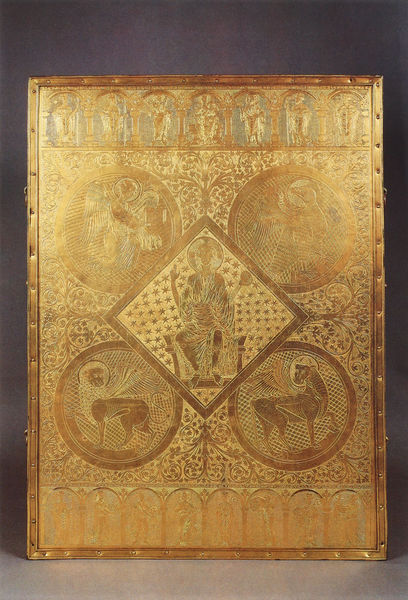
Titel: Kreuzreliquiar
Institution: Trier, Domschatz
Schlagwörter: adler, baum, flügel, gott, himmel, mann, gelb, säulen, tiere, mensch, rahmen, bild, gold, pflanzen, engel, ranken, apfel, sitz, könig, thron, glanz, ornamente, metall, nägel, foto, fotografie, bögen, deckel, buch, sterne, kreise, gravur, arkaden, buchdeckel, einband, ecken, heiligenschein, löwen, christus, jesus, löwe, heilige, stier, welt, viereck, kreisel, apostel, evangelisten, evangeliar, alder, sti